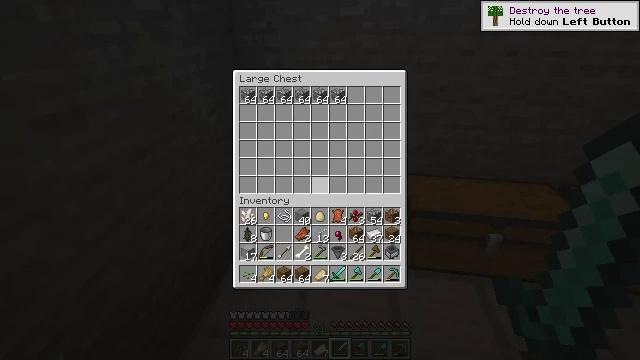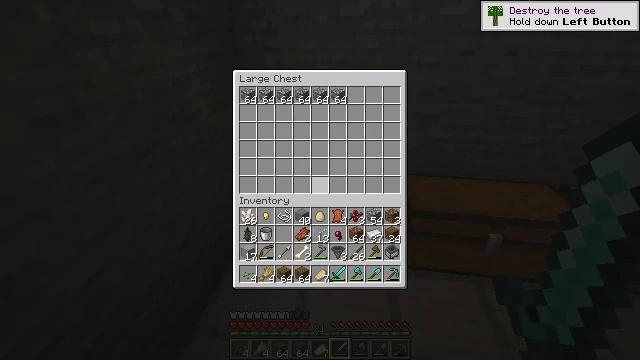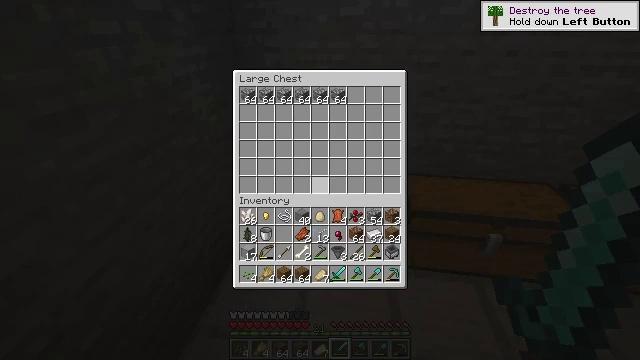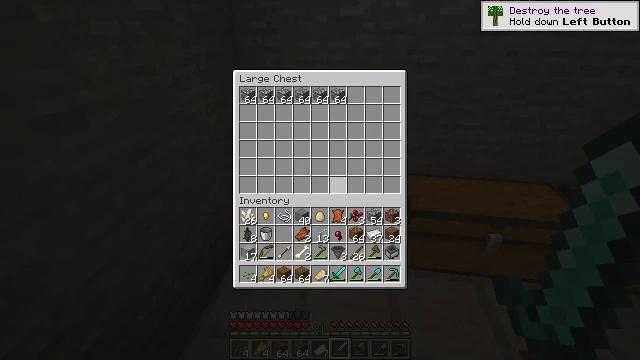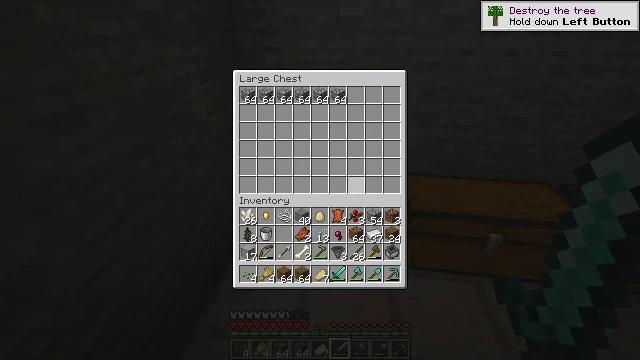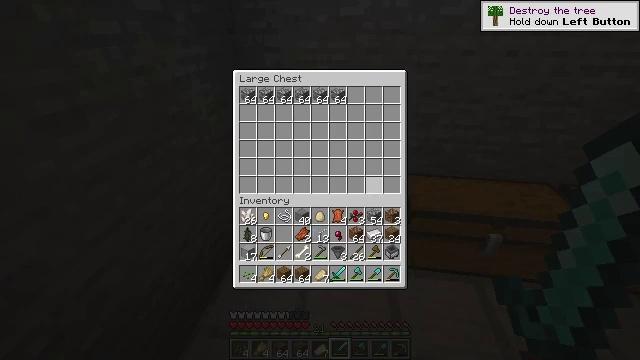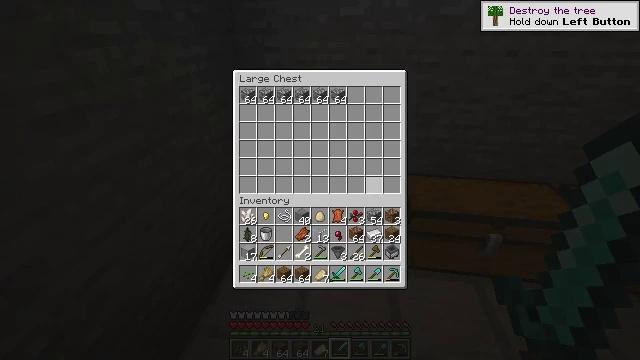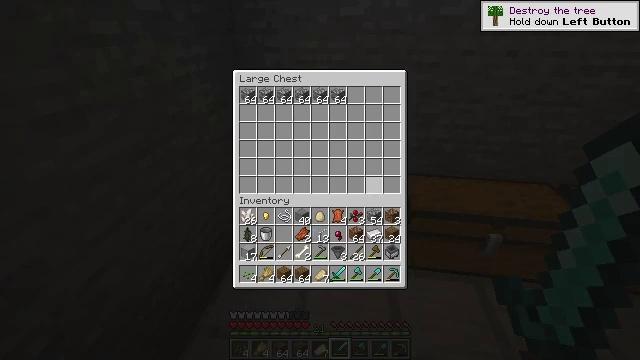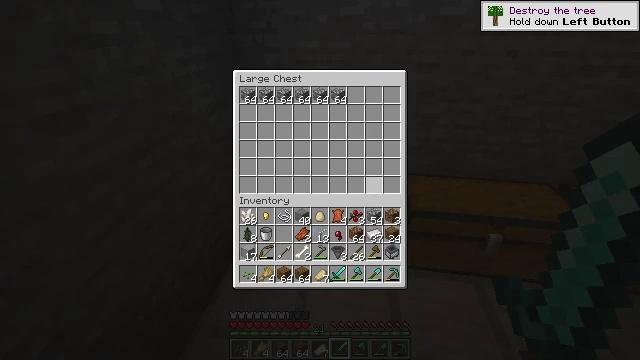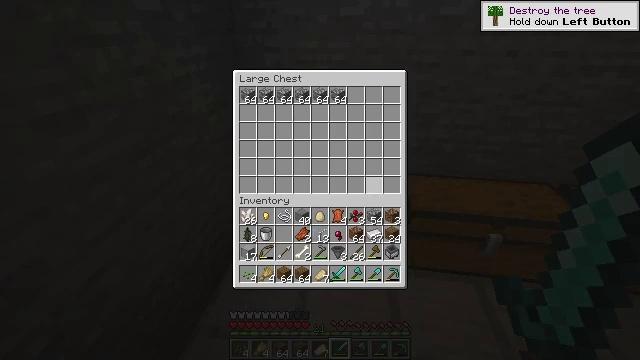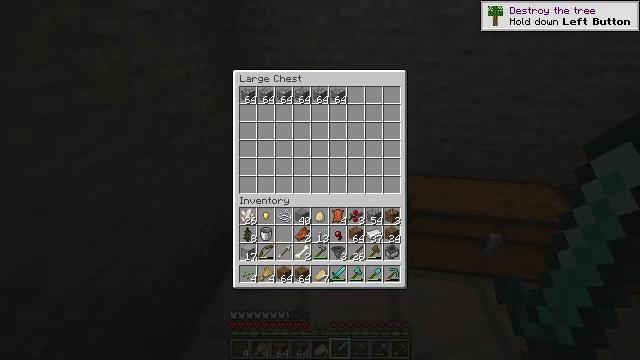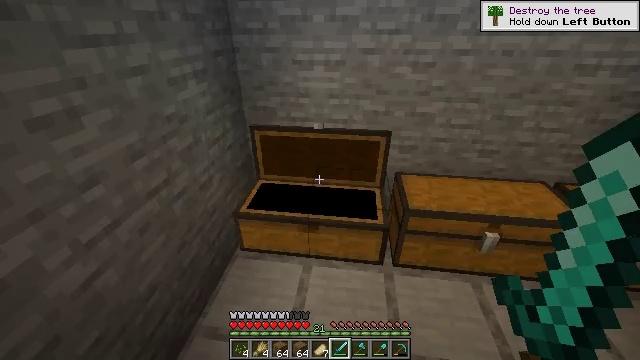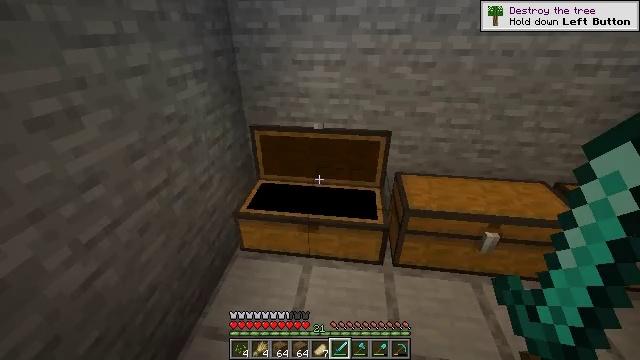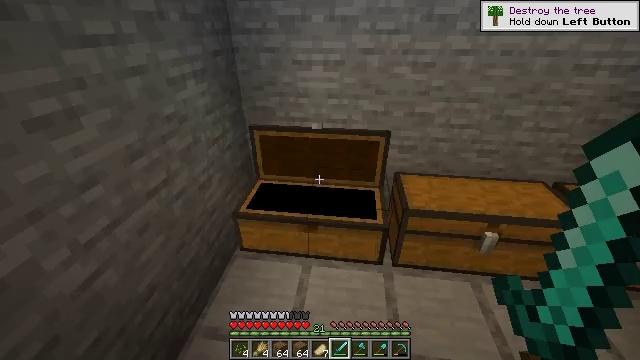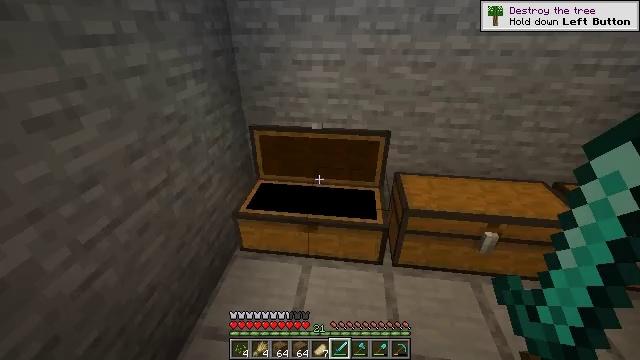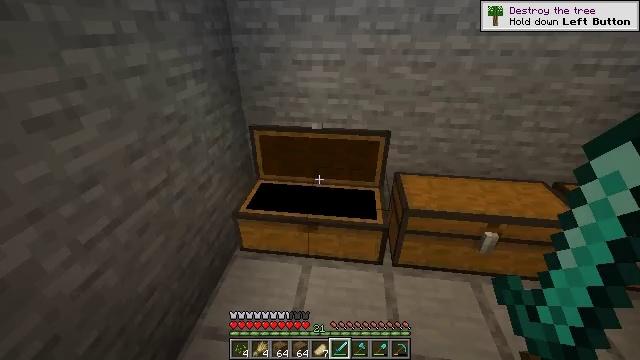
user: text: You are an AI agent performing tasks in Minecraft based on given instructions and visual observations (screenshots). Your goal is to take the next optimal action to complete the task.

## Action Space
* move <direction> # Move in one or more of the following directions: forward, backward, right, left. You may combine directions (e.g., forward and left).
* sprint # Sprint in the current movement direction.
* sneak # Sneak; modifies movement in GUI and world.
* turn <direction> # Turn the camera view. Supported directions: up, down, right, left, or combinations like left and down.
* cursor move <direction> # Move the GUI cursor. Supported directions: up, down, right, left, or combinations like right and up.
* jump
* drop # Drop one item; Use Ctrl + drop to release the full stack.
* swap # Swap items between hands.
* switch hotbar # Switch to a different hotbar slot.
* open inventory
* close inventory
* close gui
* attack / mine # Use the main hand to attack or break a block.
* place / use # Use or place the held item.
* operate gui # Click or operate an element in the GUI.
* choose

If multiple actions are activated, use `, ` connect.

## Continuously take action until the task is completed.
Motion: motion action
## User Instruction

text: Craft a dispenser.
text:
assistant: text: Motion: no_op
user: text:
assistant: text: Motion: no_op
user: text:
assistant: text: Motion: turn right
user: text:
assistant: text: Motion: turn right
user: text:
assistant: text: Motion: turn right
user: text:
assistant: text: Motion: no_op
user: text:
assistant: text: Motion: no_op
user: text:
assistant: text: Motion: no_op
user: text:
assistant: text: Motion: no_op
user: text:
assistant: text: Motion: turn right
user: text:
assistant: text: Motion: no_op
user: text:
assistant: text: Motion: no_op
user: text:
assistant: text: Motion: no_op
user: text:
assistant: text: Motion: no_op
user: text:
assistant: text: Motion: no_op
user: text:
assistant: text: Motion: no_op
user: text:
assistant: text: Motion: turn right
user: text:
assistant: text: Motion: turn right and down
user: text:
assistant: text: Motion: turn right and down
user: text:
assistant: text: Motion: turn right and down
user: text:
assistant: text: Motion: turn right
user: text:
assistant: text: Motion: no_op
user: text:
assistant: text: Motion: move forward
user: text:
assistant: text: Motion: move forward
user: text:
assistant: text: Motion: move forward, turn right and down
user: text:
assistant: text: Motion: move forward, turn right and down
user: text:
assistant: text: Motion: move forward, turn down
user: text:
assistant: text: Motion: move forward, turn down
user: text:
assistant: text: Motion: move forward, turn down
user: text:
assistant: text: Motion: move forward, turn right and down